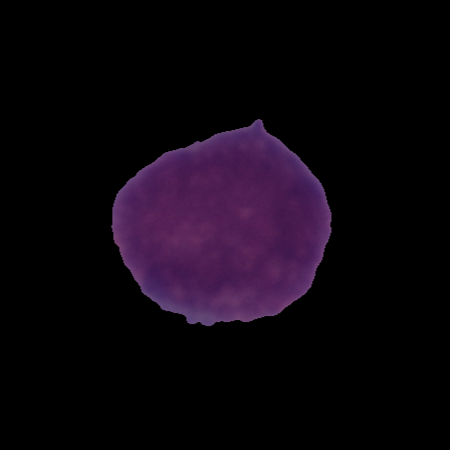
Label: cancer